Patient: sex M, age 68
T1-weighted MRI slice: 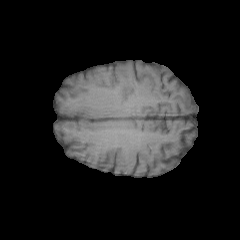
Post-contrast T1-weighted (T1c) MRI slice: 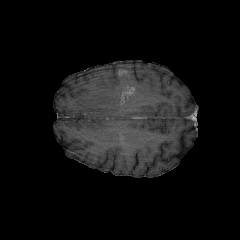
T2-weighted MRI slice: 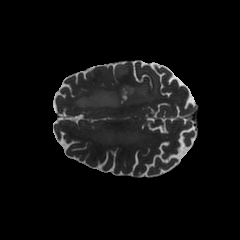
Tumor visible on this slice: yes
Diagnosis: Glioblastoma, IDH-wildtype
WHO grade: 4